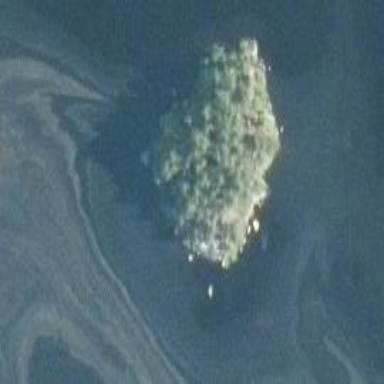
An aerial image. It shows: Islet surrounded by woodland.